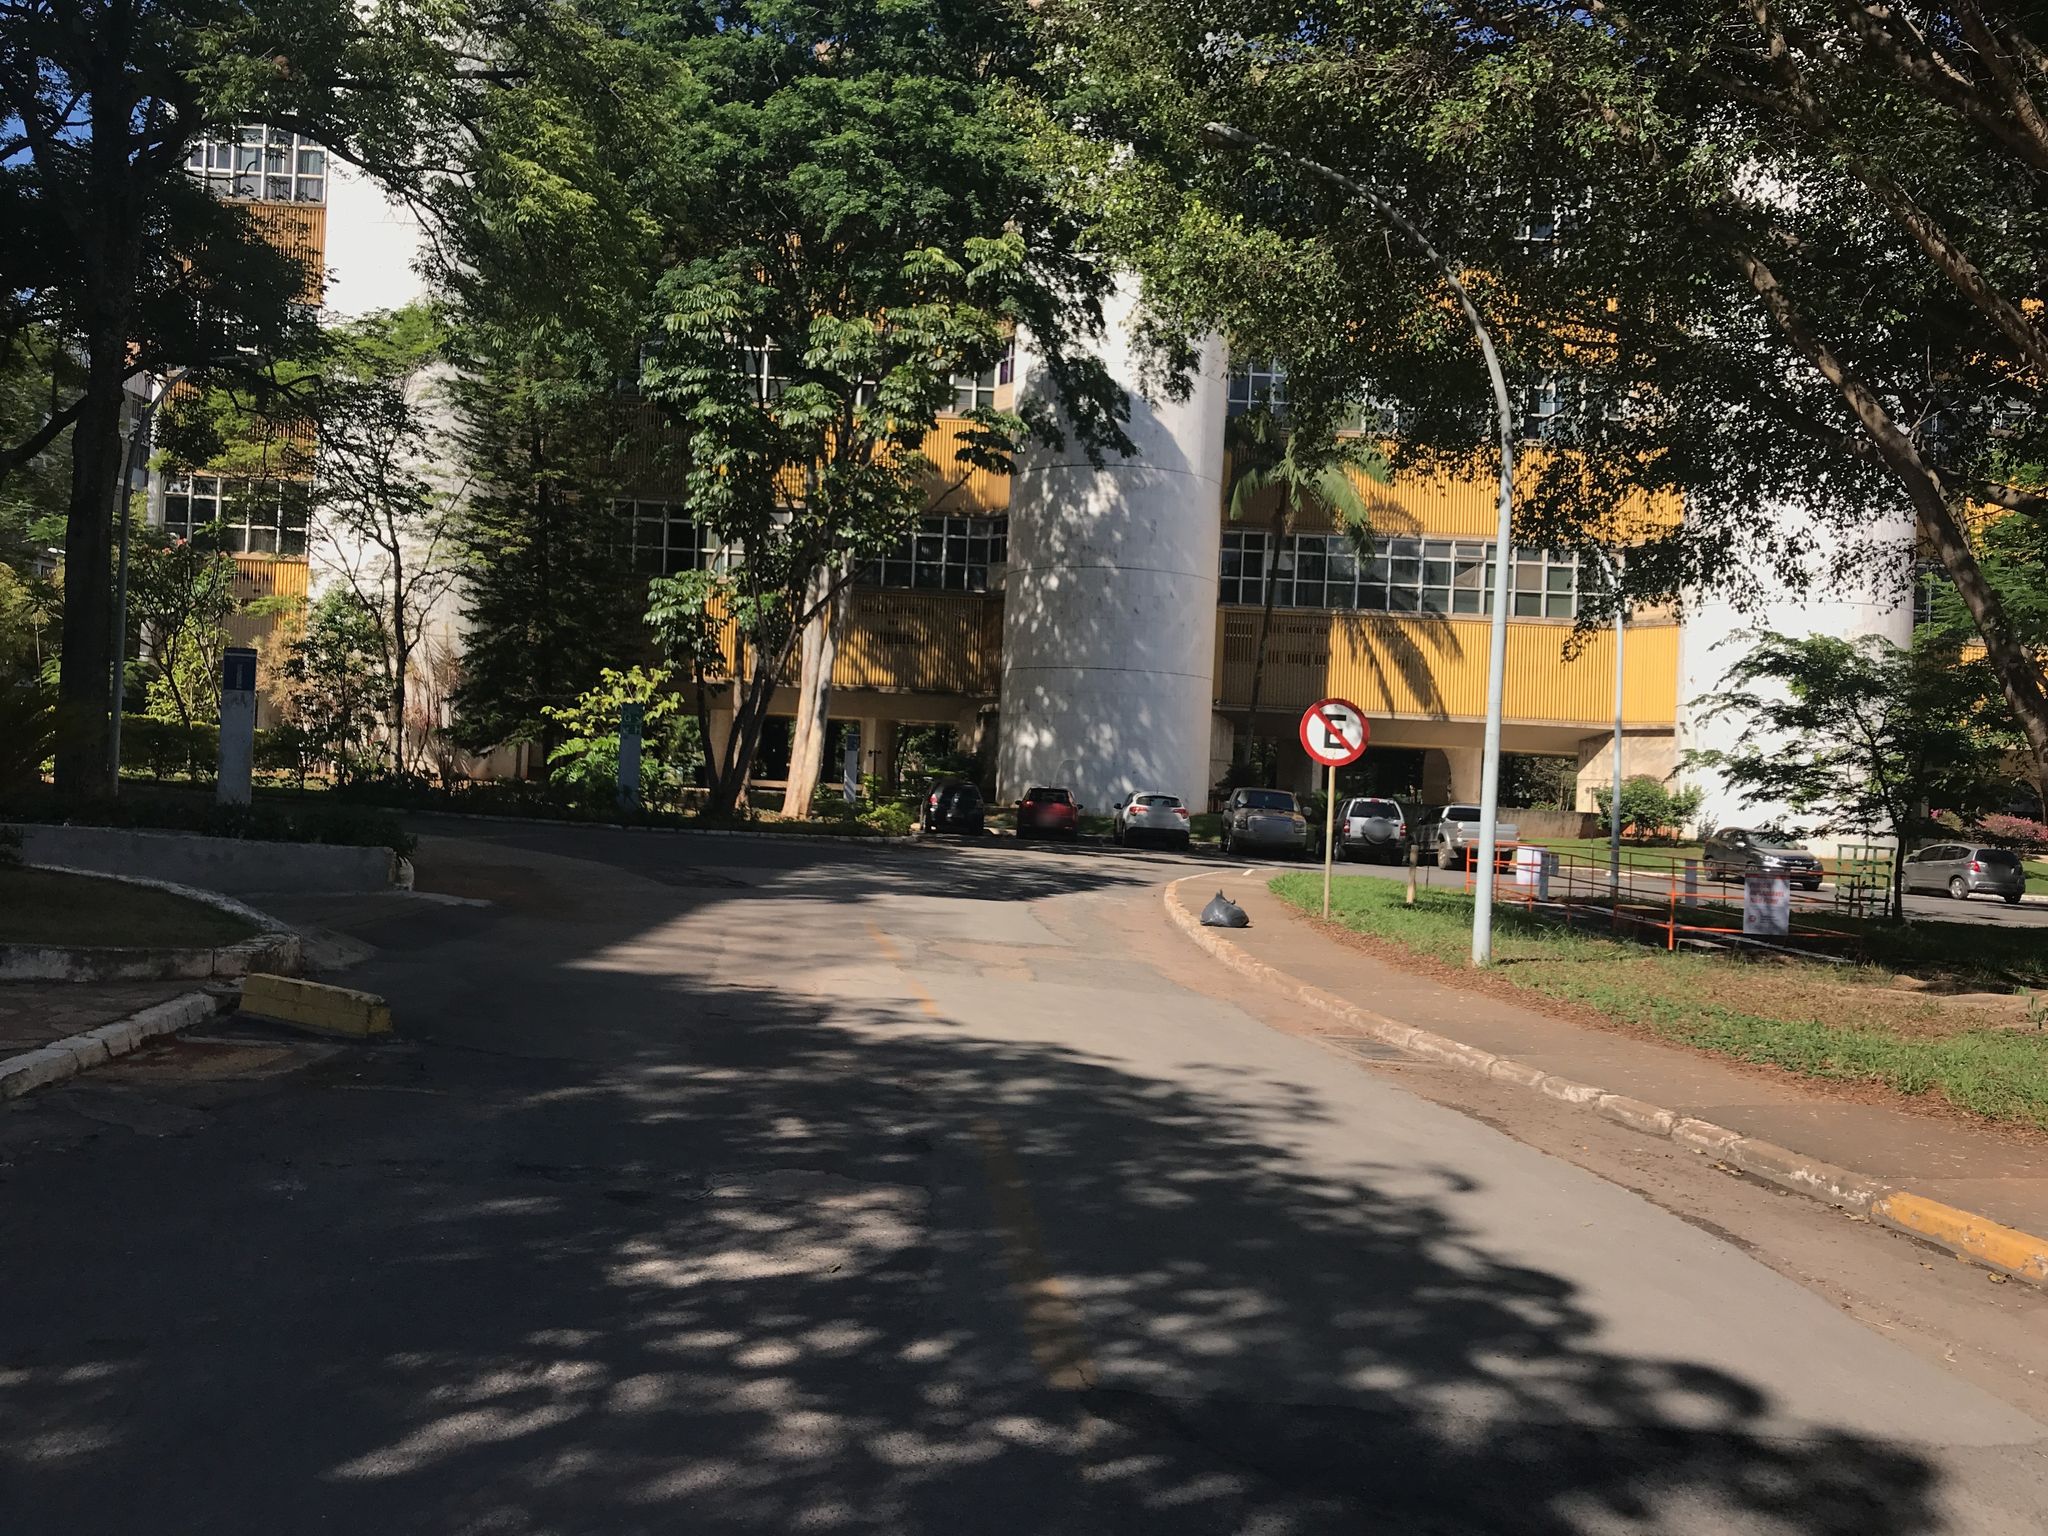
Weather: clear
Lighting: day
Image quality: good
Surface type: walking surface
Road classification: residential
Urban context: urban centre
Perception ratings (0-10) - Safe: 7.45, Lively: 6.25, Beautiful: 7.32, Boring: 5.77, Depressing: 5.48, Wealthy: 8.07